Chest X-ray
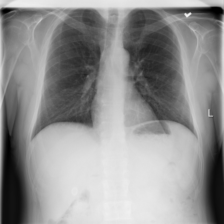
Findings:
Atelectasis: negative
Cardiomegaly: negative
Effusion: negative
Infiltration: negative
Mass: negative
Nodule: negative
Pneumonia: negative
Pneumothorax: negative
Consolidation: negative
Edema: negative
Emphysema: negative
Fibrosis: negative
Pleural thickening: negative
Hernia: negative